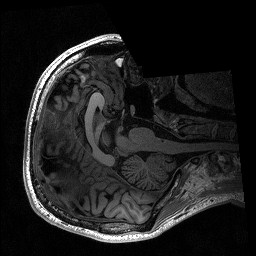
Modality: T1w
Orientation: axial